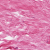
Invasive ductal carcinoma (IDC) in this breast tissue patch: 0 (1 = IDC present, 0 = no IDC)